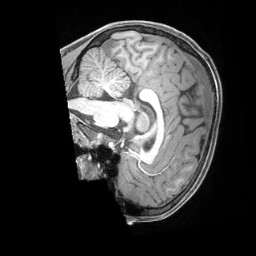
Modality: T1w
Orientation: sagittal
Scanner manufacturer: siemens
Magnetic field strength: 3 T
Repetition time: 2.4 s
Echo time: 0.00224 s